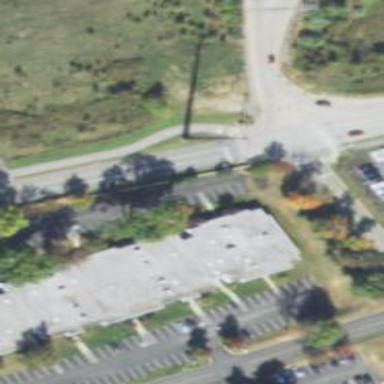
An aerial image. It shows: Commercial building.